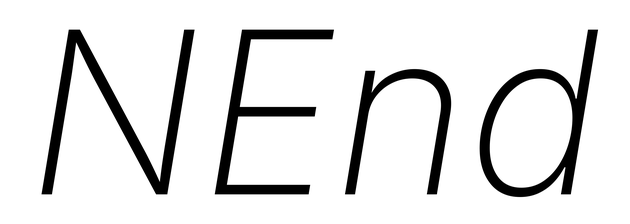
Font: Inter-Italic_ExtraLight_Italic